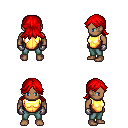
a pixel art fantasy rpg character, male body template, human, dark skin, gold chest armor, teal pants, red loose hair, metal gloves, four views (front, back, left, right), 2x2 character sprite sheet, small pixel art, hard edges, no anti-aliasing